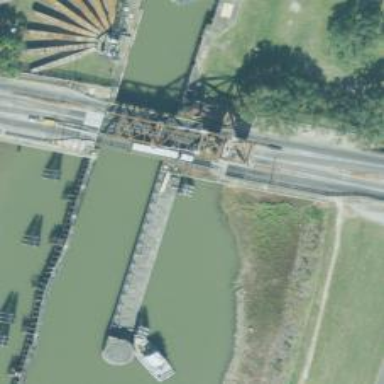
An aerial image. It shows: Secondary road crossing bascule bridge.